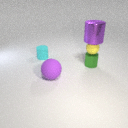
small cyan rubber cylinder to the left of small green metal cylinder